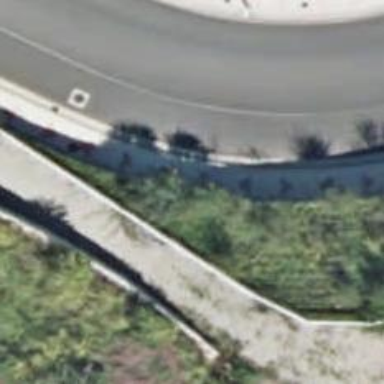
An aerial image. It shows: Retaining wall.